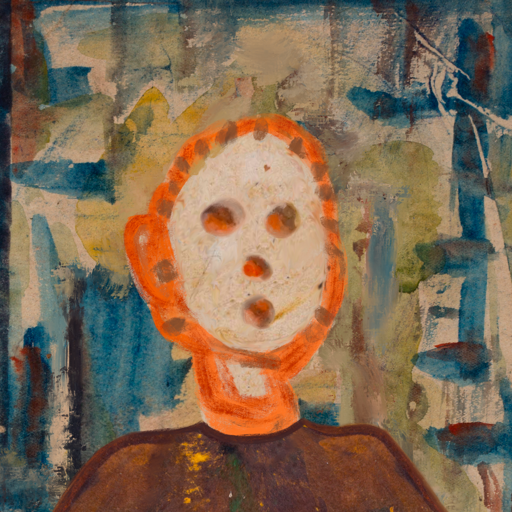
Background: Orphan, Head And Neck Front: Rupkatha, Face Front: Rupkatha, Bust: Comrade, Hair Front: Blank, Head Accessory: Blank, Second Necklace: Blank, Necklace: Blank, Baby: Blank